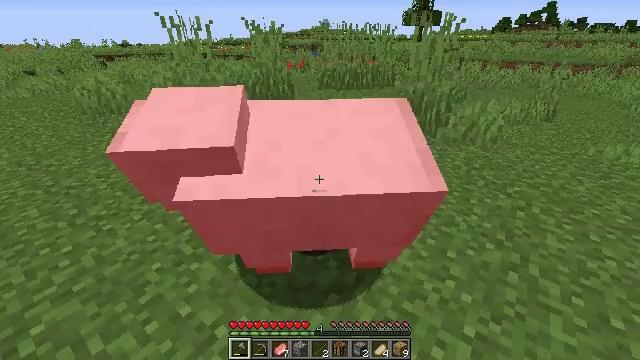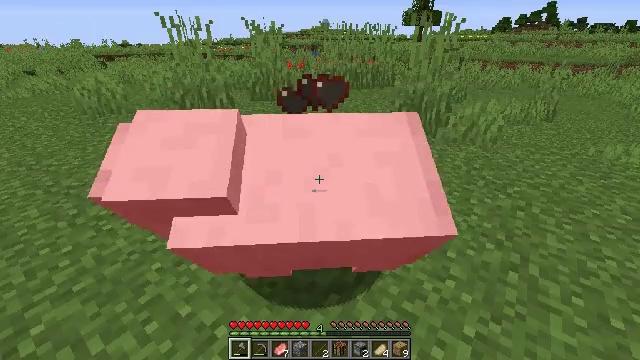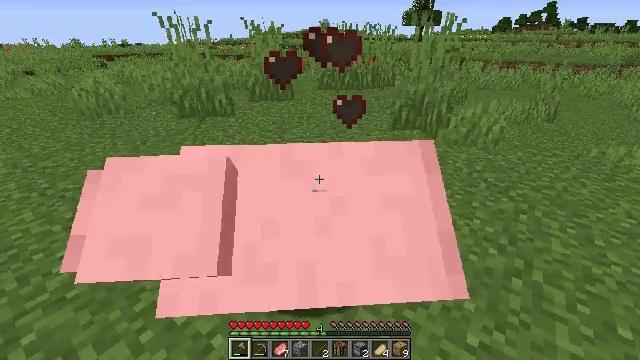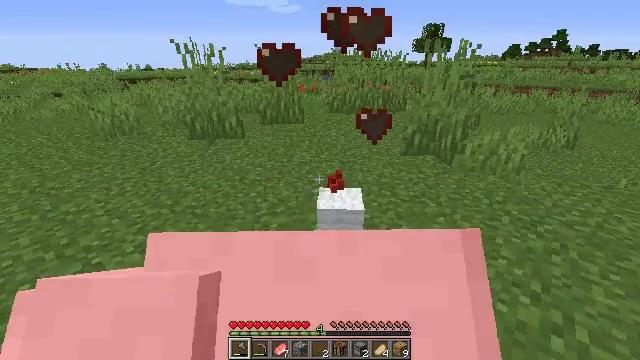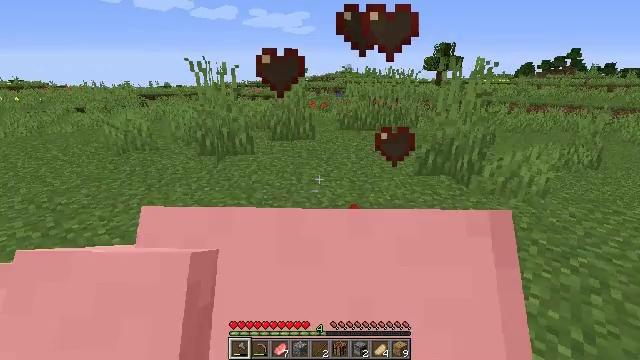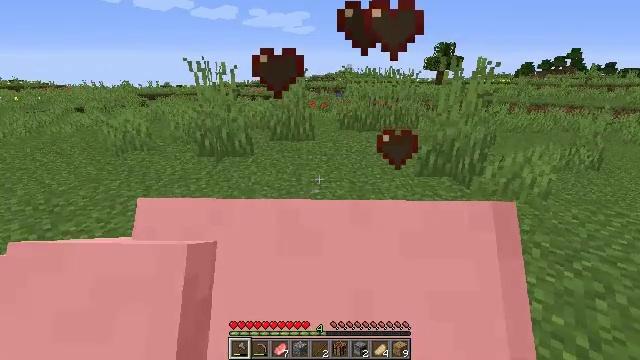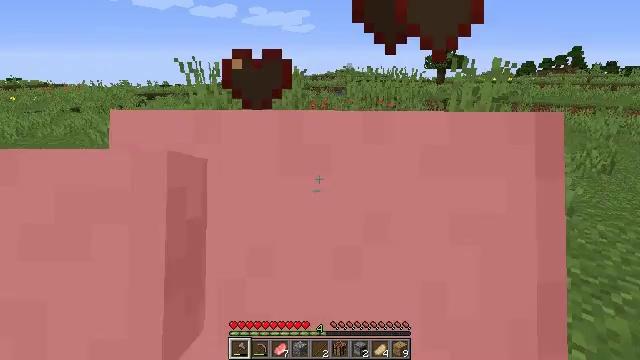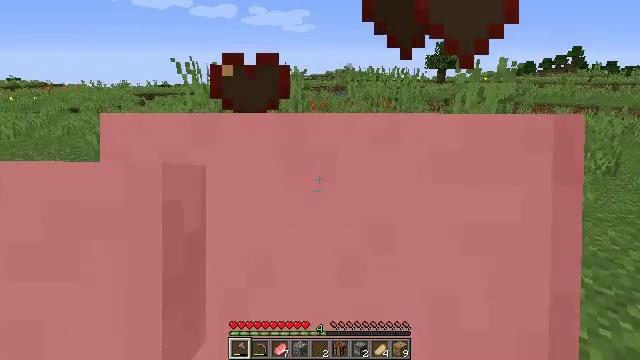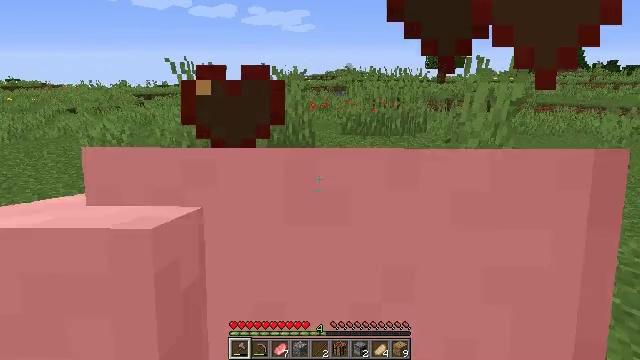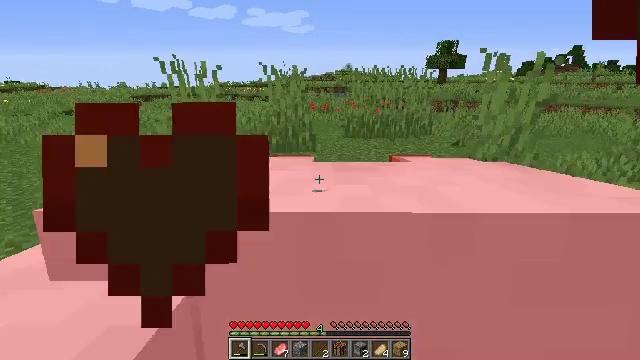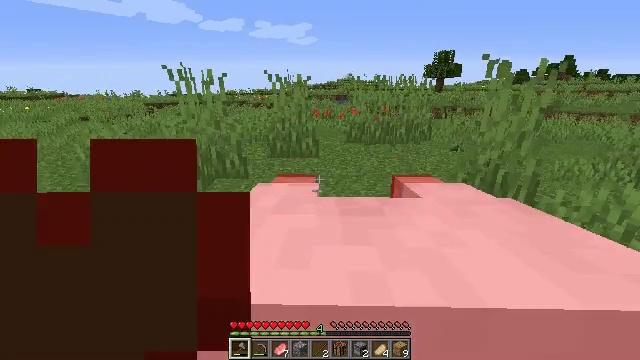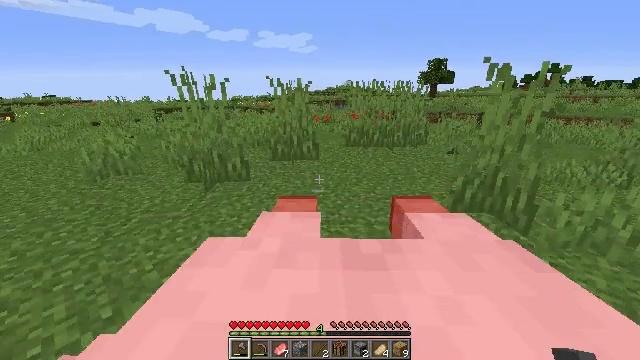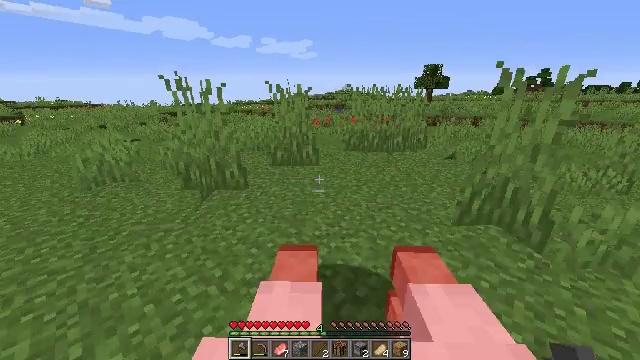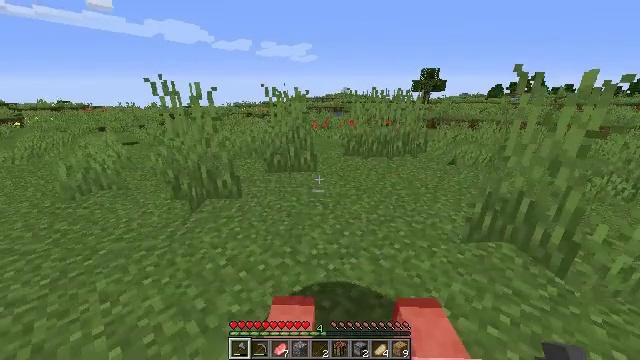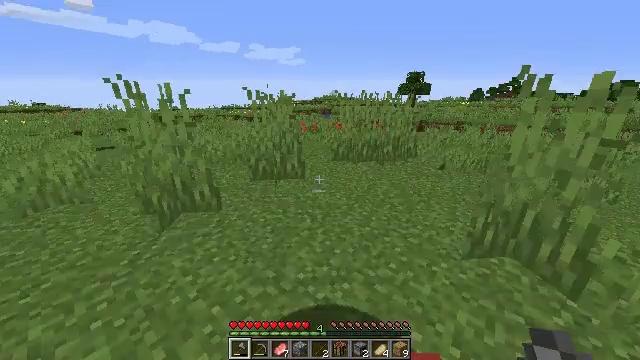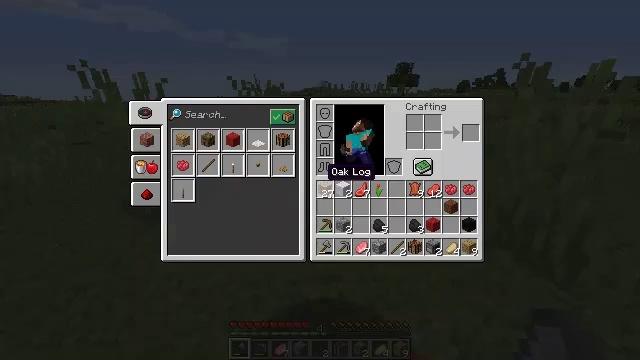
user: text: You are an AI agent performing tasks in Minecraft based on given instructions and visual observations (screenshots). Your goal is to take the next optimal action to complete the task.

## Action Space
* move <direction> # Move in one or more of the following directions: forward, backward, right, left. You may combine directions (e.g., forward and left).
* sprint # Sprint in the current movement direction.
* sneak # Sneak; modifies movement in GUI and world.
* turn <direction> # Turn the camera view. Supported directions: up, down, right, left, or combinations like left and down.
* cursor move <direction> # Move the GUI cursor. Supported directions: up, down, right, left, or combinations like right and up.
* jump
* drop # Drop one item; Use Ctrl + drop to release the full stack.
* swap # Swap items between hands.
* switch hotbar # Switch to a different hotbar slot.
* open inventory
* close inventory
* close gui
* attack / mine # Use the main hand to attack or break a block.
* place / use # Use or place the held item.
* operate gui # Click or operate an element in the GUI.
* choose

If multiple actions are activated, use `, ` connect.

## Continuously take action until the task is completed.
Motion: motion action
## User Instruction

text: Turn white wool into red wool with red dye.
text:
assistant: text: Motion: no_op
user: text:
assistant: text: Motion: move forward
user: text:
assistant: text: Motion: move forward, turn left and up
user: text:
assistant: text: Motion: move forward, turn left and up
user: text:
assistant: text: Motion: move forward
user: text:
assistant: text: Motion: move forward
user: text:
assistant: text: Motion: move forward
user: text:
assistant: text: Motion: move forward
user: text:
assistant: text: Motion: move forward, sprint
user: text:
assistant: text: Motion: move forward, sprint
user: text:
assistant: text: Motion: move forward, sprint
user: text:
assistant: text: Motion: move forward
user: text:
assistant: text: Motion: move forward
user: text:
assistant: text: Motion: move forward, turn right
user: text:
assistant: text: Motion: turn right and down, open inventory
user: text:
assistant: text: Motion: open inventory
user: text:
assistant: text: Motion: open inventory
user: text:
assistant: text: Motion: no_op
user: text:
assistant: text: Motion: cursor move right
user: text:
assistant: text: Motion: no_op
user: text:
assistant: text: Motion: cursor move right and up
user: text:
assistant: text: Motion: cursor move right
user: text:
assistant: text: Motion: no_op
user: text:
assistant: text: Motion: cursor move right
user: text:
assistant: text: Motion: cursor move down
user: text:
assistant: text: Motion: cursor move down
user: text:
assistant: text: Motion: cursor move down
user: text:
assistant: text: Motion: no_op
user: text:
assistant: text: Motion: cursor move left
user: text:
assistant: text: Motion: cursor move left and up